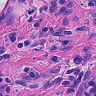
Metastatic tissue present: yes